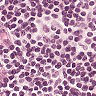
Metastatic tissue present: no